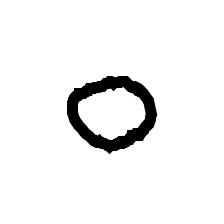
Shape: circle